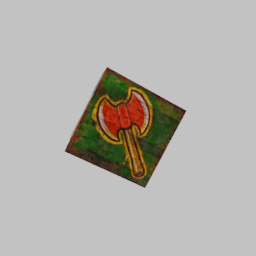
Label: tools